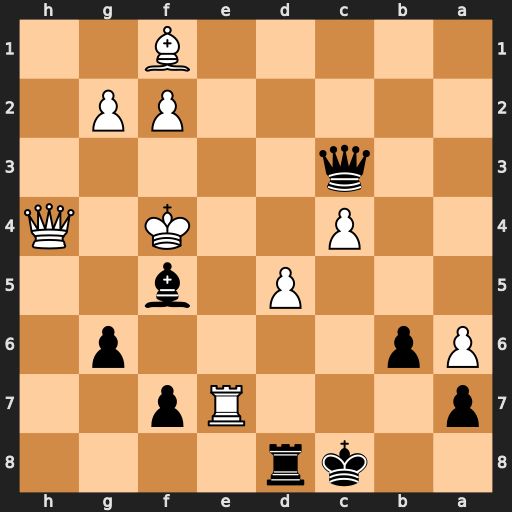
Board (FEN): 2kr4/p3Rp2/Pp4p1/3P1b2/2P2K1Q/2q5/5PP1/5B2
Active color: b
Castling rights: -
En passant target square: -
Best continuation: Rh8 Qg3 Qf6